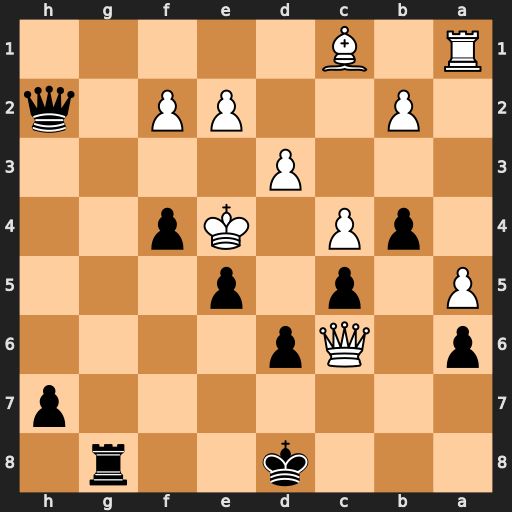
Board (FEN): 3k2r1/7p/p1Qp4/P1p1p3/1pP1Kp2/3P4/1P2PP1q/R1B5
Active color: b
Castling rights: -
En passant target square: -
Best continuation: Qg2+ f3 Qxe2+ Kf5 Qxd3+ Qe4 Qxe4+